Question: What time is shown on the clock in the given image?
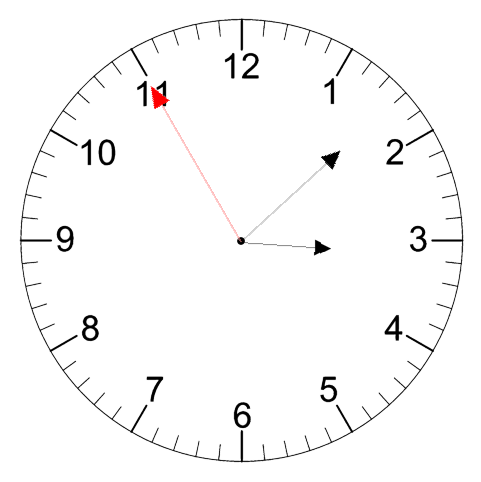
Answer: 03:07:55